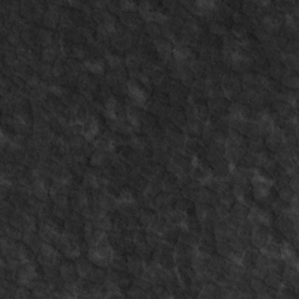
Label: non_frost